Question: I am just starting a project and the wireframes are ready. But looking at the wireframes it seems that the primary goal was to reduce the number of pages and to include maximum functionality in to a single page.
Taking an example of an organization, the top portion of the page will show the organization details, below that at the left we have an division structure as a tree view, clicking on a division will populate the employee list on the right as a table, and when you click on an employee it will populate the employee details below.
Current wireframe looks something like this:

End user is happy as they can see the entire functionality on a single page and doesn't need to navigate to another page.
But this design reminds me the screen of some old desktop application and I feel that this page is unnecessarily complex- I want to split this in to multiple pages (at least in to three). Also, I am using MVC 4 and splitting this in to multiple pages will definitely help me to reduce the complexities during implementation.
But before arriving at any conclusion and raising any concern, I would like to know what you guys think. Some articles related to User experience are also welcome.
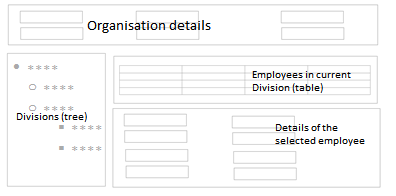
Answer: Here's what I think.
Whether the design above is 'right' depends on the target audience and the type of work / business process they need to carry out. There may be a strong business argument for being able to see all the information (org details, divisions, employees and employee details) on one page. It is not unusual to see a lot of information displayed in a page with a lot of interactivity - users expectations have increased because of consumer sites such as Gmail.
The users might find it frustrating if it was broken out into different pages.
To put it another way, I don't think there is a valid justification for making the designer change the UI above to split it into different pages.
You would be able to build the UI above in MVC as a single page web application. You will probably need to implement a lot of controller actions to support ajax calls. You're almost certainly going to end up using a lot of JQuery and you are probably also going to end up with a significant amount of JavaScript to write. Also, you'll need to make sure the designer has made good decisions around the sizing of the page. Is it going to be fixed width or dynamic for instance? You'll need to emit well structured HTML in order to achieve that solely using CSS (which I would strongly advise you do).